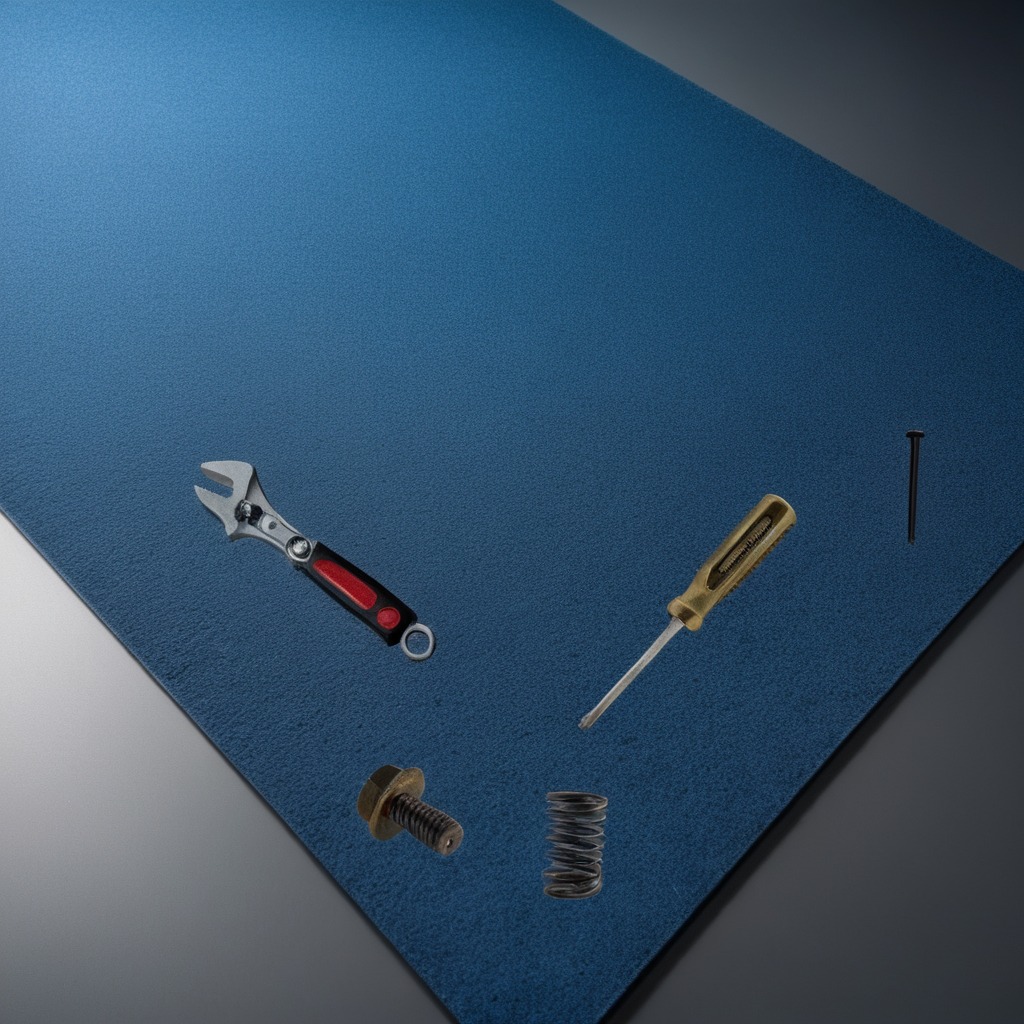
A metal machine screw, an iron nail, a coiled metal spring, a screwdriver, and a wrench are lying on the clean granite tabletop covered with a blue rubber mat inside a workshop under bright overhead lighting crisp shadows high clarity worn but beneath the mat.